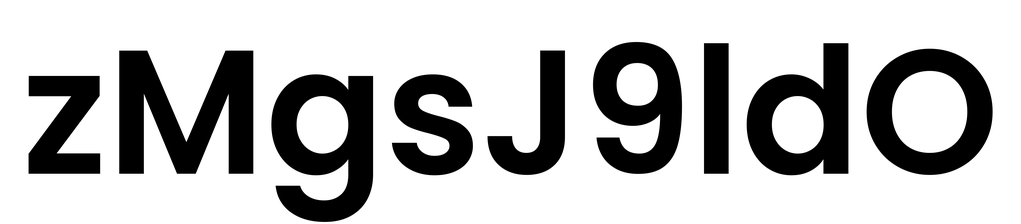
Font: Poppins-SemiBold